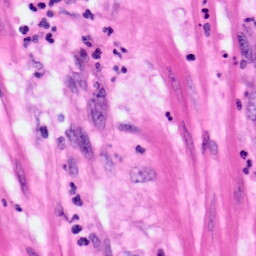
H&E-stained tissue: Pancreatic